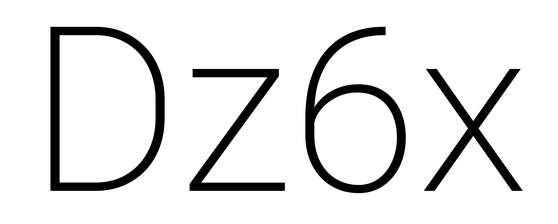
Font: Roboto_ExtraLight